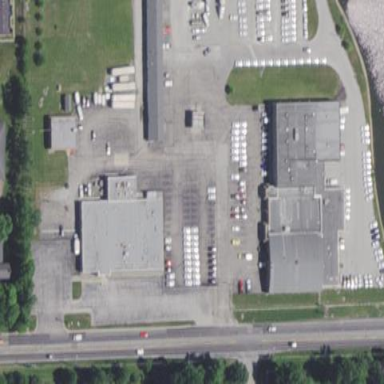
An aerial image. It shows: Parking area with surface.